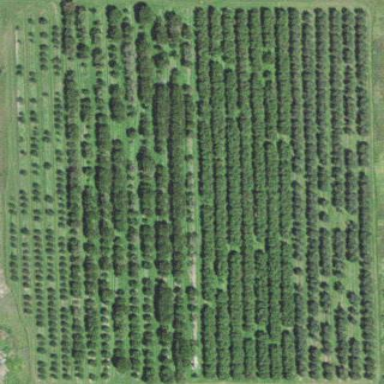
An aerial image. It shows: Orchard.